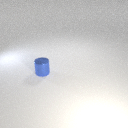
small blue metal cylinder